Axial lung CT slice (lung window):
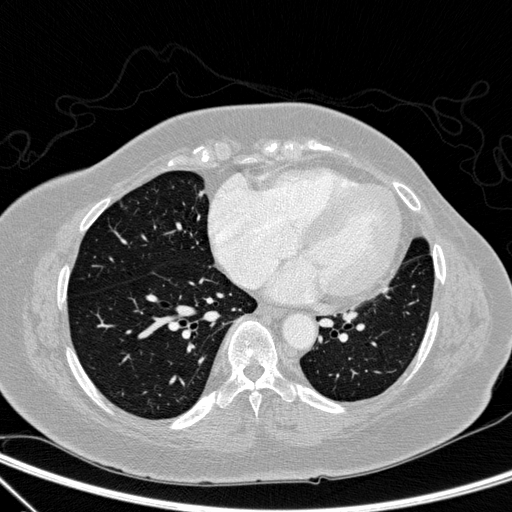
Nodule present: no